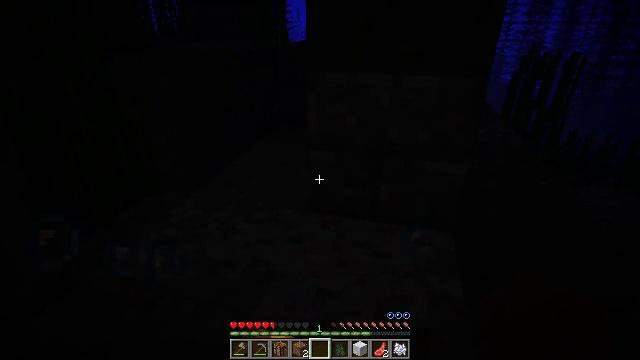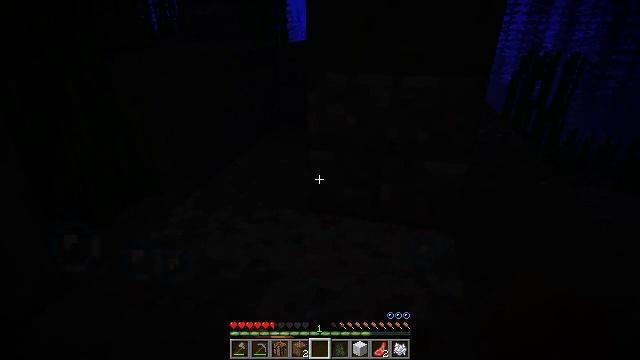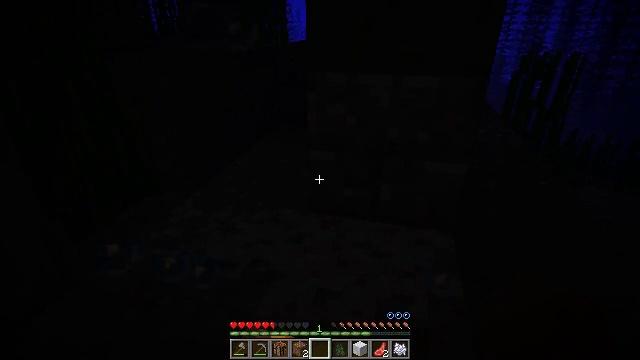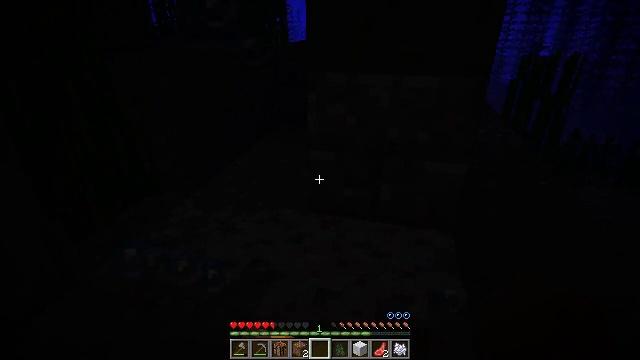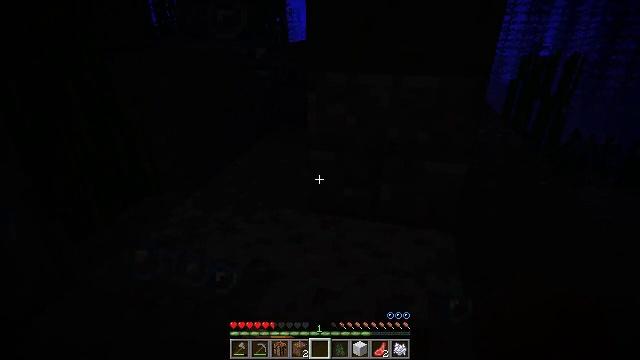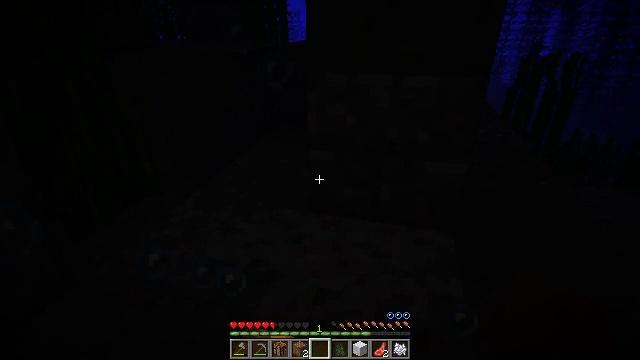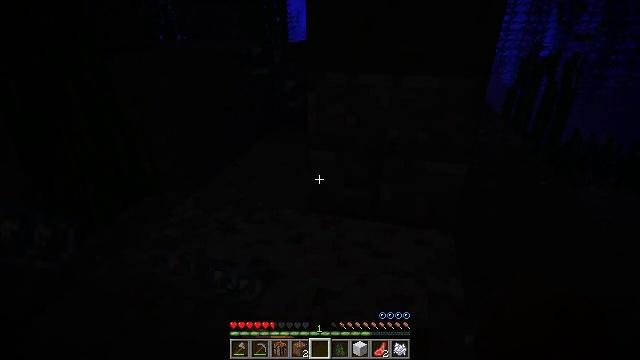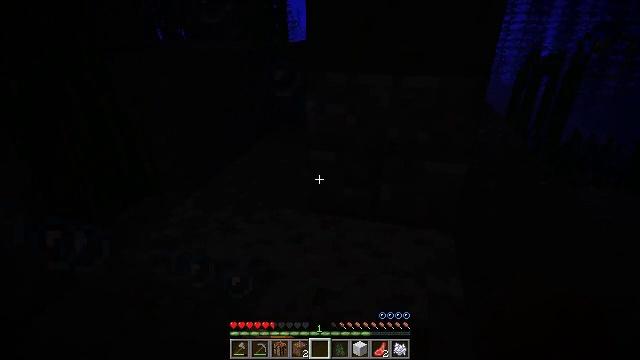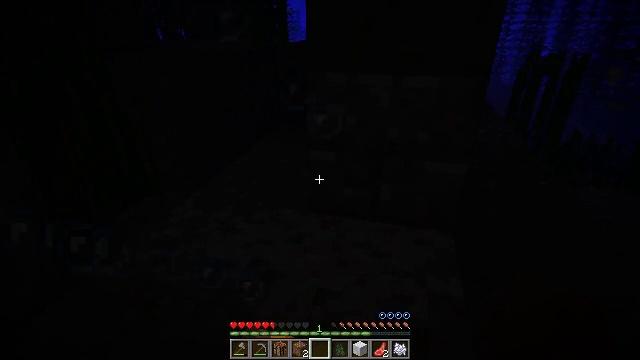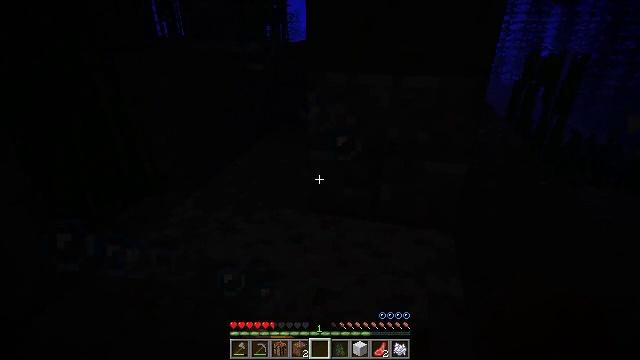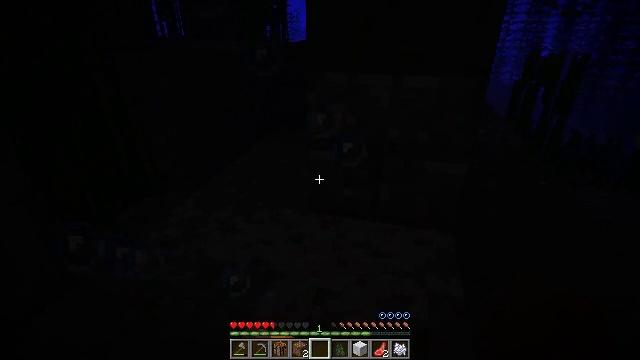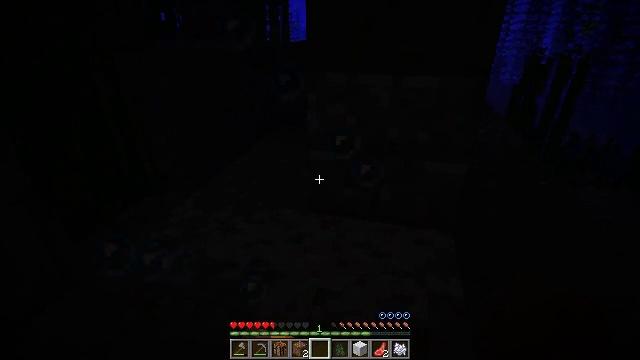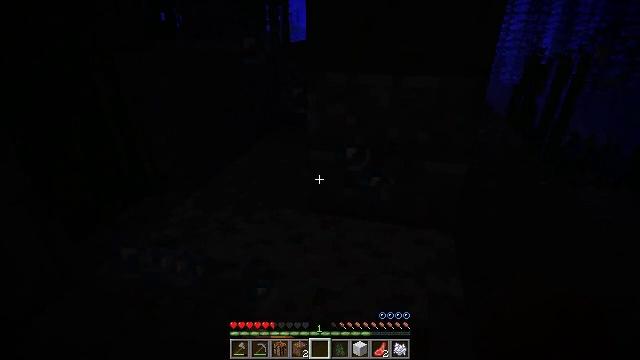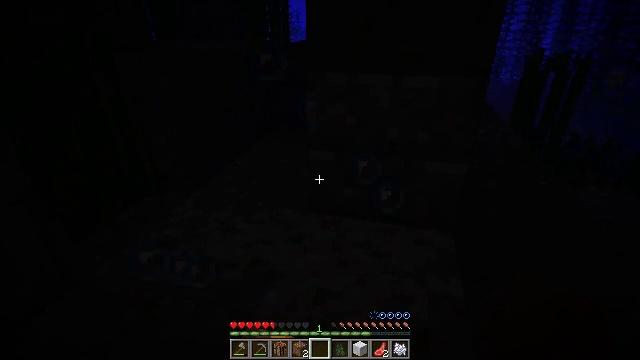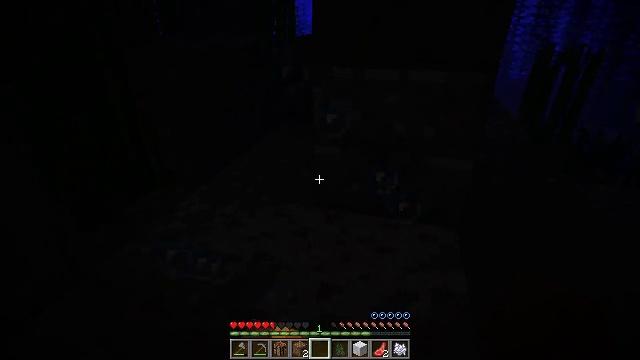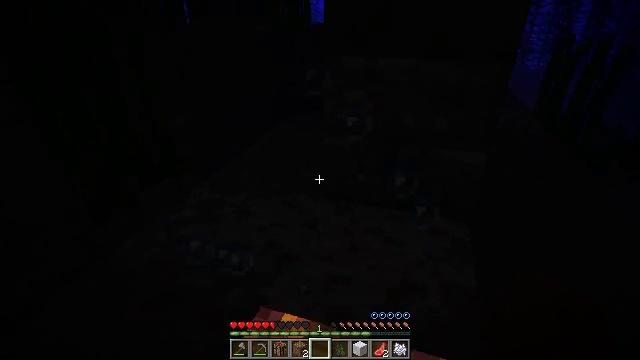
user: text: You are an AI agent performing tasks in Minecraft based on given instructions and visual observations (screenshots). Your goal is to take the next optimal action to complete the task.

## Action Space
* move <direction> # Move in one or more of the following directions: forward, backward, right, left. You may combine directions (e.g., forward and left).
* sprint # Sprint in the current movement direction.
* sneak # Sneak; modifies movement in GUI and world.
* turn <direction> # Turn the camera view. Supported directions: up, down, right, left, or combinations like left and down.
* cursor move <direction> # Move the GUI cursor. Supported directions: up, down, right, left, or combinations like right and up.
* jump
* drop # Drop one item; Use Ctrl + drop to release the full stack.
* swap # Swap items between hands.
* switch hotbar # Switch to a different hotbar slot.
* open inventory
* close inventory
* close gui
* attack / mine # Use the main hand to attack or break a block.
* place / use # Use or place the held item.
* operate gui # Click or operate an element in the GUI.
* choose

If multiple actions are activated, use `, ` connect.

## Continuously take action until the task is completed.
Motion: motion action
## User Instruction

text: Remove a cod from the inventory.
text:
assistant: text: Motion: sneak
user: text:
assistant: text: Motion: sneak
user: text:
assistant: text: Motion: sneak
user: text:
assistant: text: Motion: sneak
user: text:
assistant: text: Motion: sneak
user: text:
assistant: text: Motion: sneak
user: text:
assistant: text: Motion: sneak
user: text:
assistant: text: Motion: sneak
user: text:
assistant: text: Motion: sneak
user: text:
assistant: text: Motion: sneak
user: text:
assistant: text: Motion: sneak
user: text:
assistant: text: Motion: sneak
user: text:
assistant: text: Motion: sneak
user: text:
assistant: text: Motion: sneak, turn left
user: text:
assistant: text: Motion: sneak, turn left and down
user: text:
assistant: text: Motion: sneak, turn left and down
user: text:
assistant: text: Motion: sneak, turn left
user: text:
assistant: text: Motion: sneak, turn left
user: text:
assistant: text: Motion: sneak, turn left
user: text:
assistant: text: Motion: sneak, turn left
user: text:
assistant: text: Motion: sneak, turn left
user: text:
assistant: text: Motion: sneak, turn left
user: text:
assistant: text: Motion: sneak, turn left
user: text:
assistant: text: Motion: sneak, turn left
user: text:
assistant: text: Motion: sneak
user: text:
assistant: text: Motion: sneak
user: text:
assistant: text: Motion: sneak
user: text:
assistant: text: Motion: sneak
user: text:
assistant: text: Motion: sneak, turn left
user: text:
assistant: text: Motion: sneak, turn left